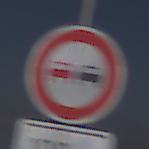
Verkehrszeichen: Ueberholverbot
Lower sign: Entfernungsangaben1
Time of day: MorningAfternoon
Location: Outdoor (Nature)
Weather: PartlyCloudy
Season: NotSpecified
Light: Natural